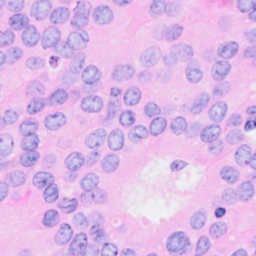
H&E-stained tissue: Breast